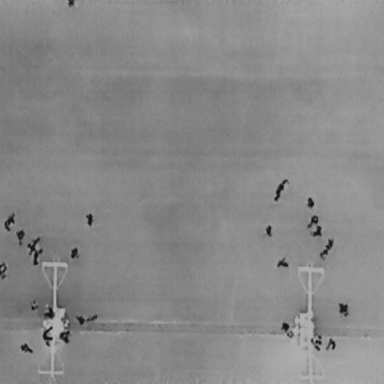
There are 28 People in the infrared image.